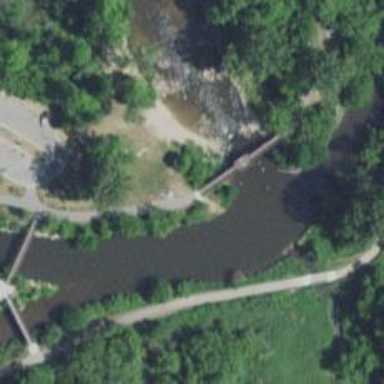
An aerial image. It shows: Path on bridge.